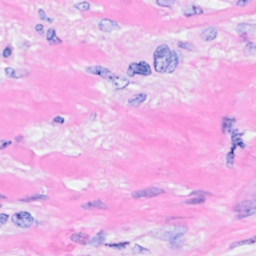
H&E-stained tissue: Breast